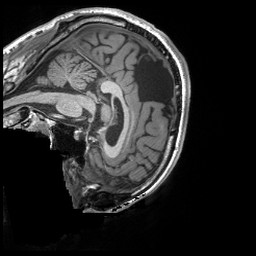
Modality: T1w
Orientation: sagittal
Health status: ill
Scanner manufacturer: siemens
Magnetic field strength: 3 T
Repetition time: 2.3 s
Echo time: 0.00243 s